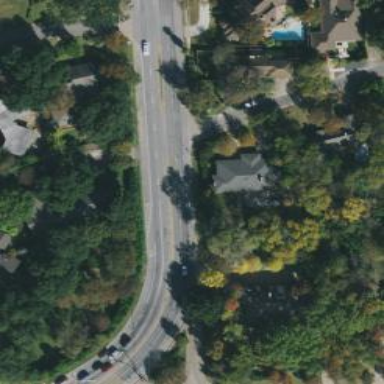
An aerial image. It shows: Secondary road.